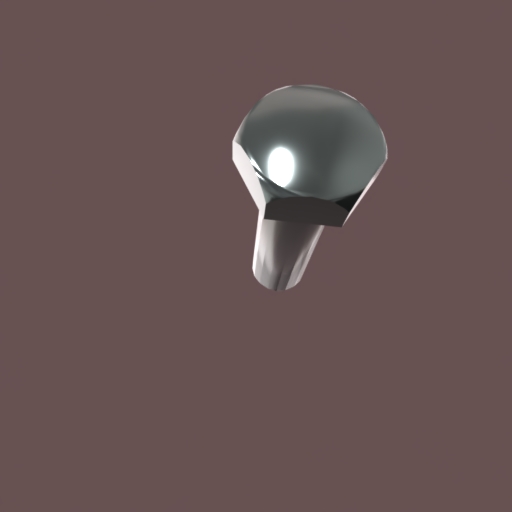
Label: bolt